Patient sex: M
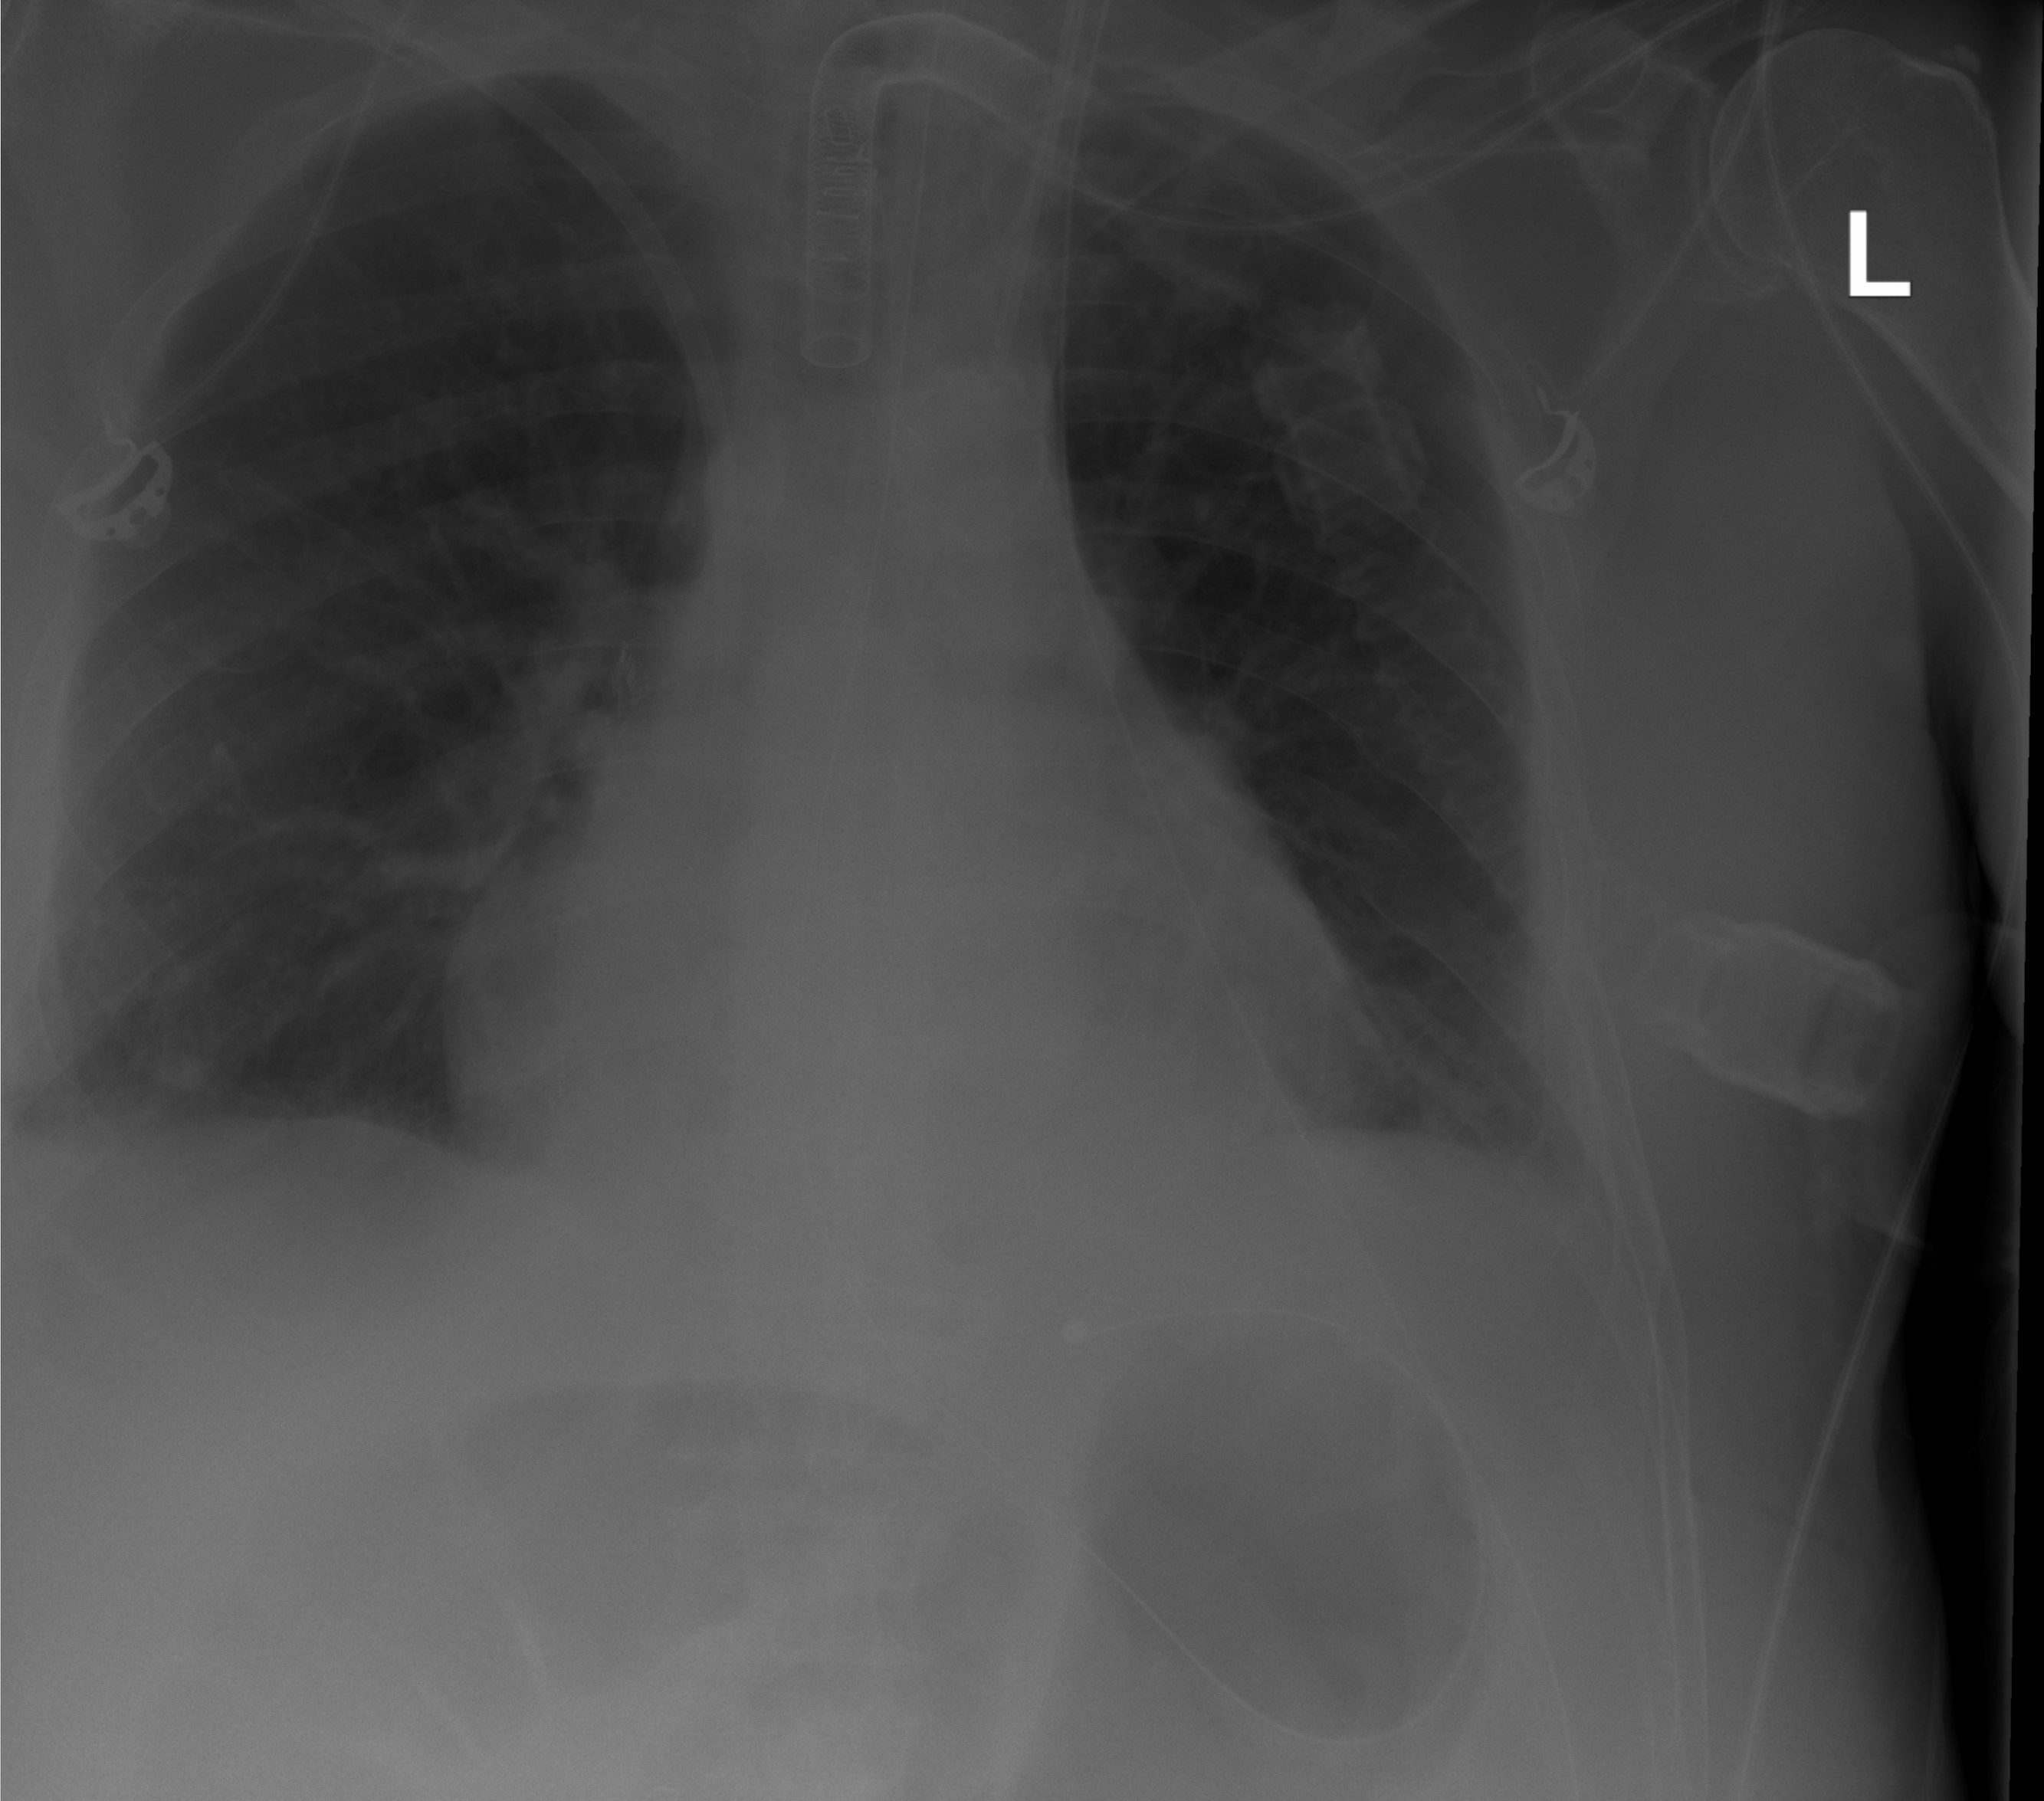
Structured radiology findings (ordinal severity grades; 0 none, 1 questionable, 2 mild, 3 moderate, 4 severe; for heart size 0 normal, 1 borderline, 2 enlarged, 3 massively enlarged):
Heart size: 2
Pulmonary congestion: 0
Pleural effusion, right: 2
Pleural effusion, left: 2
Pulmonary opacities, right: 0
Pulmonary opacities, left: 0
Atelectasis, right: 2
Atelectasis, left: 2